Question: i have download objectlistview from this site <URL>
i am working with treelistview control from objectlistview project. i am working with 'treelistview DoubleClick event' and from there i am trying to capture selected item text and as well selected item immediate parent item text
i could successfully capture selected item text like this way from double click event
'''
private void tvView_DoubleClick(object sender, EventArgs e)
{
ListView lv = (ListView)sender;
MessageBox.Show(tvView.FocusedItem.SubItems[1].Text);
}
'''
now help me to capture the selected item immediate parent item text. here is the pic which help other to understand what i am trying to capture.

just see the image that i click on item or row 'whose immediate parent data 2' which i want to capture immediately. please guide me if any body worked with treelistview control. thanks
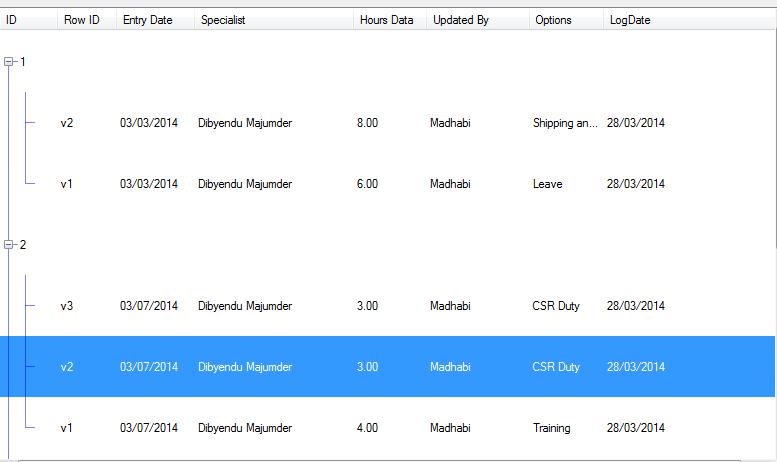
Answer: Using ObjectListView/TreeListView you should never use the underlying ListView itself or the ListViewItem objects. <URL>
Using the TreeListView in comparison to the ObjectListView is a bit cumbersome.
Example (ignoring the double-click requirement):
'''
private void tvView_SelectedIndexChanged(object sender, EventArgs e) {
// cast your TreeView to ObjectListView to access the selected Object
ObjectListView olv = sender as ObjectListView;
// get the selected child (you may want to check the type and if it really was a child that was selected here)
MyChildModelObject child = olv.SelectedObject as MyChildModelObject;
MyParentModelObject parent = _tvView.GetParent(child);
// ...
}
'''
Since you did not mention the models, I assumed that you have two different model objects in your tree hierarchy (MyChildModelObject and MyParentModelObject).